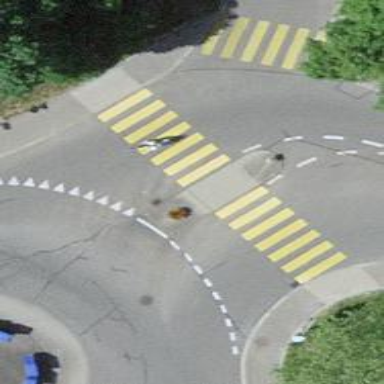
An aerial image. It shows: Uncontrolled road crossing with pedestrian island.